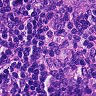
Metastatic tissue present: no